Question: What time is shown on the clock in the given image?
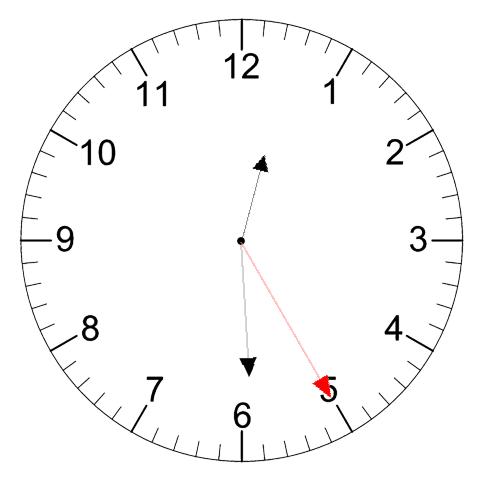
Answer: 12:29:25